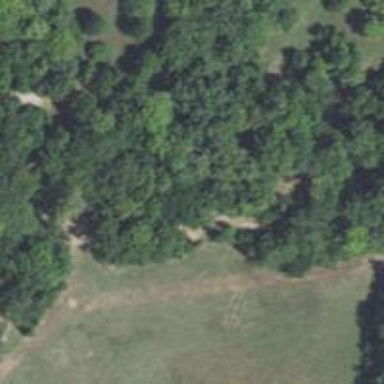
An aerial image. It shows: Disc golf tee area.